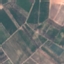
Land use / land cover class: PermanentCrop